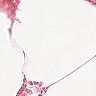
Metastatic tissue present: no